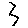
Label: zigzag